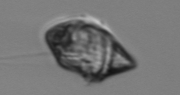
Label: Gyrodinium